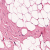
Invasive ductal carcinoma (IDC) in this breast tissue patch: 0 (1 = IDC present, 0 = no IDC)